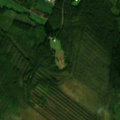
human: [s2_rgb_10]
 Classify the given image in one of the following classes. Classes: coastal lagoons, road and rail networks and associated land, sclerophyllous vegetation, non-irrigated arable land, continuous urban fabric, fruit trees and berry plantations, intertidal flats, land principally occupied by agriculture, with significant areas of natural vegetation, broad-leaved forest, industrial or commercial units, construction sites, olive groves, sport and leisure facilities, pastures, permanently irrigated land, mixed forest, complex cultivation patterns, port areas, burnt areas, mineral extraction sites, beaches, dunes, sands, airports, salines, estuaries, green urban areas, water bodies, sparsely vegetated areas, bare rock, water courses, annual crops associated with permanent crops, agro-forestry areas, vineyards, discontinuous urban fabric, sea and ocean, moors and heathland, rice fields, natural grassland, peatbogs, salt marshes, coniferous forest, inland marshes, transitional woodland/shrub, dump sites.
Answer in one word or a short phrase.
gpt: land principally occupied by agriculture, with significant areas of natural vegetation, coniferous forest, mixed forest, transitional woodland/shrub, peatbogs